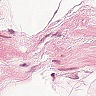
Metastatic tissue present: no